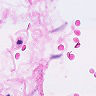
Metastatic tissue present: no